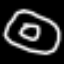
Label: donut